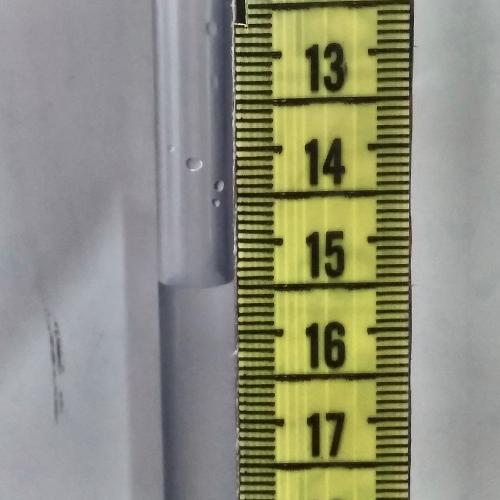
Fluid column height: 15.5 cm